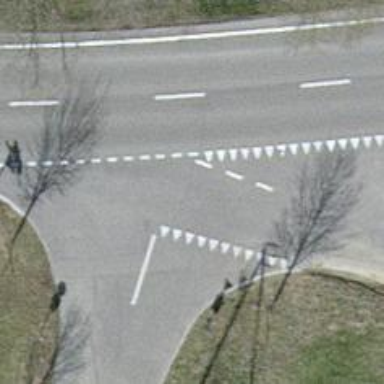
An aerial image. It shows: Road with "give way" sign.